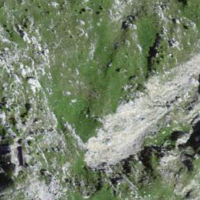
EUNIS habitat code: 50
Species observed at this site:
Corvus corone
Anthus trivialis
Turdus philomelos
Anthus spinoletta
Dendrocopos major
Turdus viscivorus
Anthus pratensis
Sylvia atricapilla
Spinus spinus
Muscicapa striata
Phylloscopus collybita
Pernis apivorus
Erithacus rubecula
Cuculus canorus
Phoenicurus ochruros
Nucifraga caryocatactes
Picus viridis
Corvus corax
Periparus ater
Accipiter nisus
Motacilla cinerea
Linaria cannabina
Troglodytes troglodytes
Pyrrhula pyrrhula
Lyrurus tetrix
Fringilla coelebs
Regulus ignicapilla
Lanius collurio
Turdus torquatus
Carduelis carduelis
Turdus merula
Columba palumbus
Regulus regulus
Pyrrhocorax graculus
Aquila chrysaetos
Motacilla alba